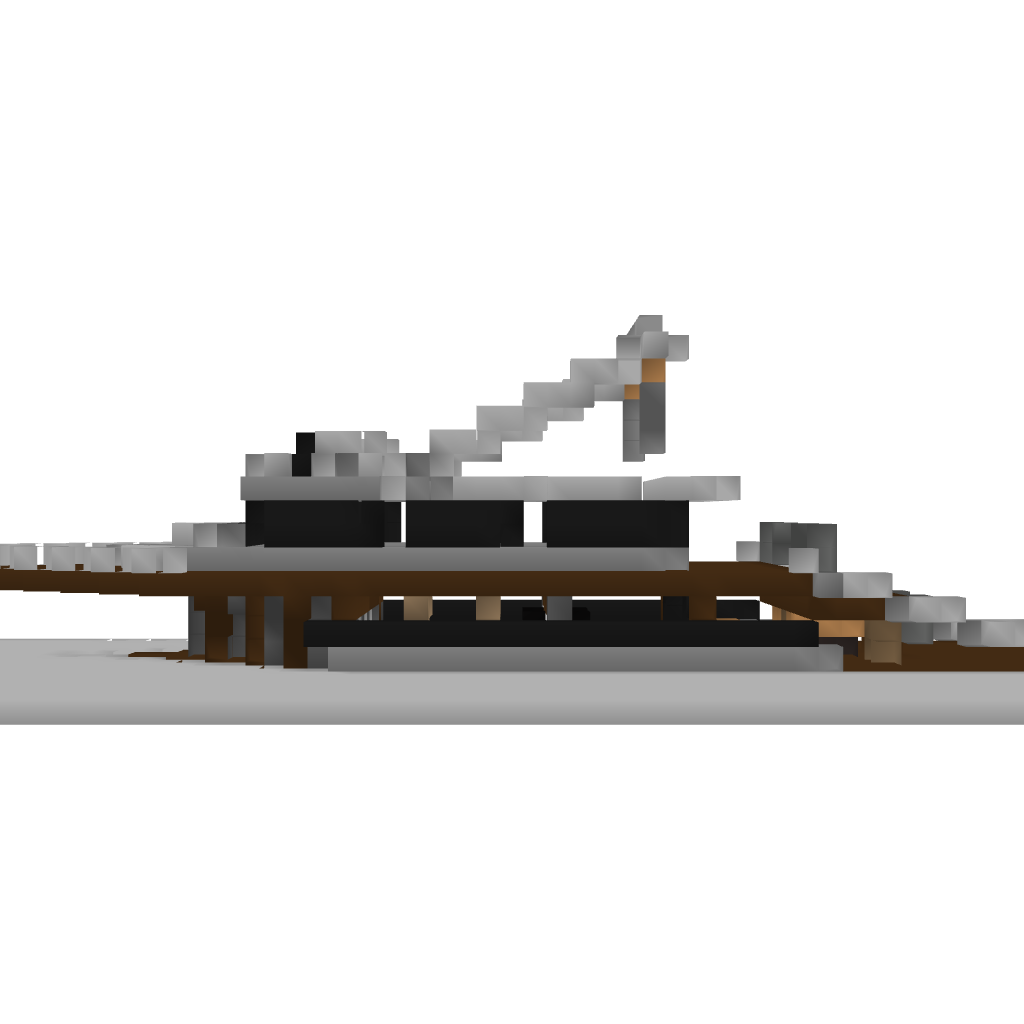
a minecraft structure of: Medium Sized Yacht